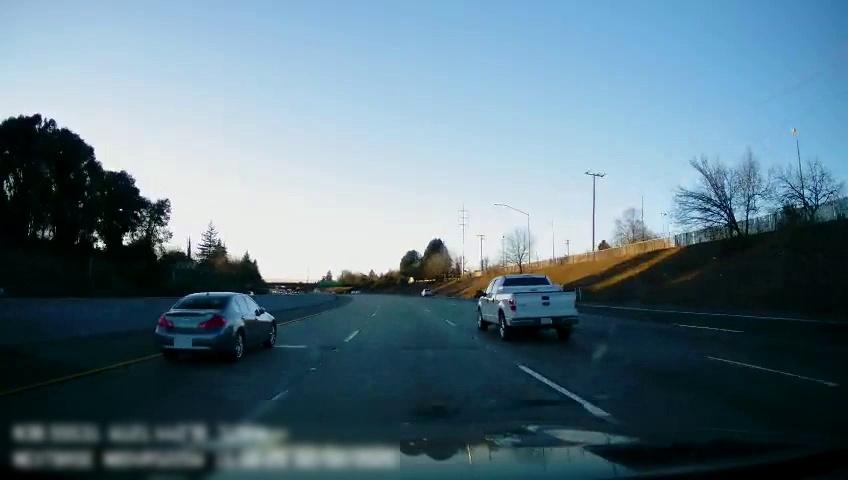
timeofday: Day
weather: Sunny
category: Drivable Space
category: Vehicles | Truck
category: Vehicles | Car
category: Vehicles | SUV
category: Lanes | Alternate Lane
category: Lanes | Current Lane
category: Lanes | Current Lane
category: Lanes | Alternate Lane
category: Lanes | Alternate Lane
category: Lanes | Alternate Lane